【题型】解答题　【知识点】平面几何　【难度】easy
如图所示，两个相邻的正方形边长分别是 $8cm$、$3cm$，求图中阴影部分的面积和周长。（结果保留 $\pi$）

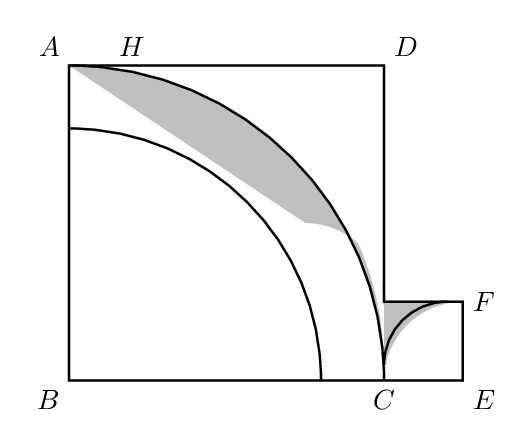
【解答】

\noindent \textbf{【分析】} 根据题意得阴影部分的面积：$3.14\times10^2\times\dfrac{3}{5}=188.4$，即可得大圆的面积，再根据圆面积的计算公式即可得．

\noindent \textbf{【解答】} 解：$\because$ 阴影面积是小圆面积的$\dfrac{3}{5}$，小圆的半径是$10$，
$\therefore$ 阴影部分的面积：$\pi\times10^2\times\dfrac{3}{5}=75\pi$，
$\because$ 阴影面积是大圆面积的$\dfrac{4}{15}$，
$\therefore$ 大圆的面积：$75\pi\div\dfrac{4}{15}=\dfrac{1125}{4}\pi$，
则大圆半径的平方：$\dfrac{1125}{4}\pi\div\pi=225$，
$\therefore$ 大圆的半径：$\sqrt{225}=15$，
故答案为：$\boldsymbol{15}$．

\noindent \textbf{【点评】} 本题考查了圆的面积，解题的关键是掌握圆的面积公式．